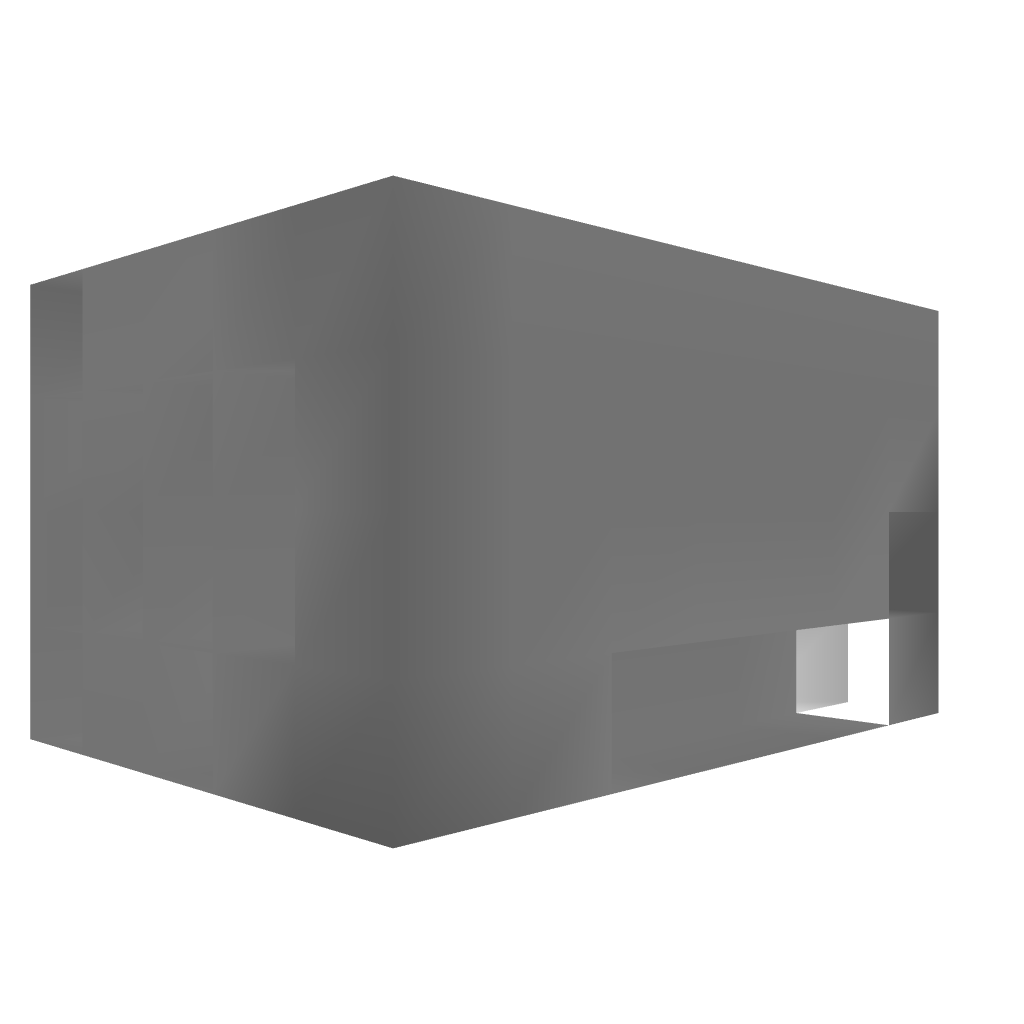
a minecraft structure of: Simple Vending Machine bad low quality